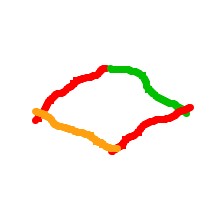
Shape: rhombus